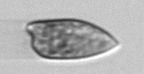
Label: Prorocentrum_dentatum